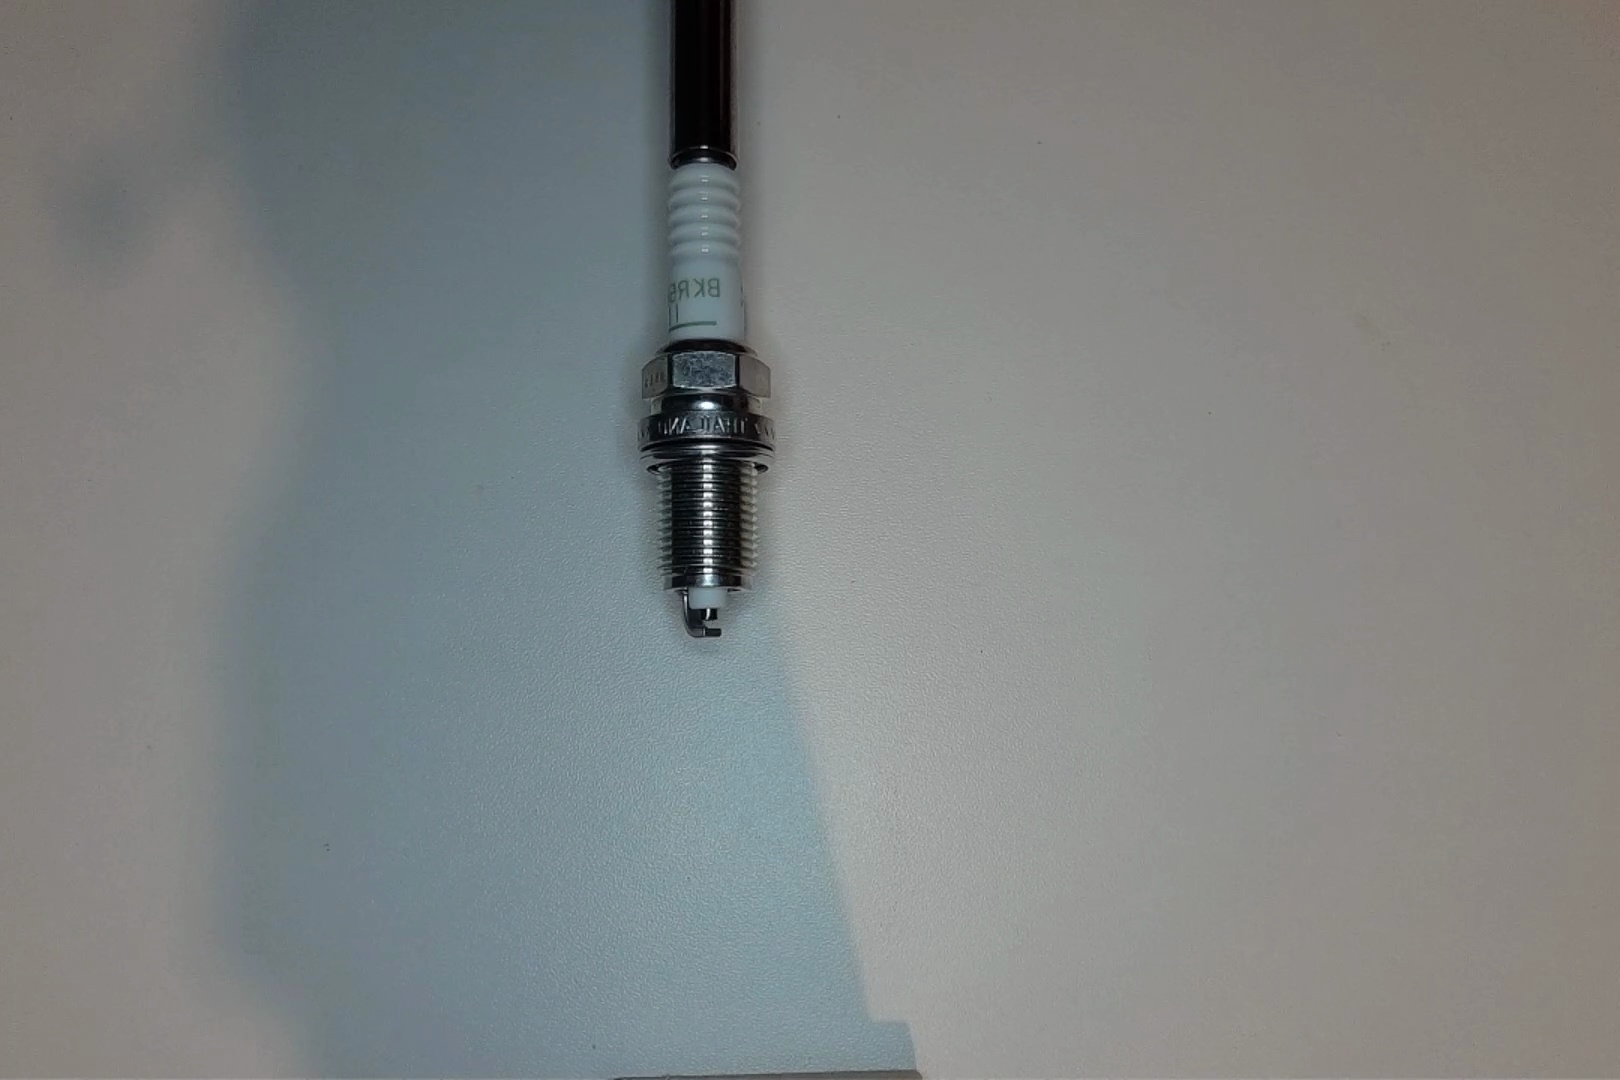
Label: normal